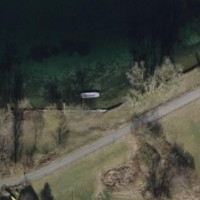
EUNIS habitat code: 15
Species observed at this site:
Motacilla alba